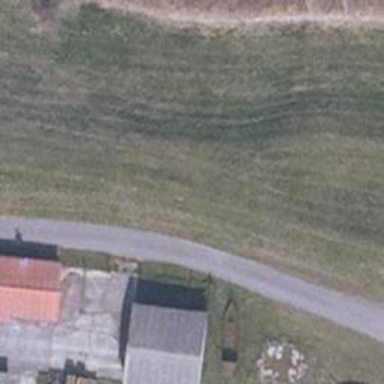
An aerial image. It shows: Asphalt track with grade1 quality and embankment.